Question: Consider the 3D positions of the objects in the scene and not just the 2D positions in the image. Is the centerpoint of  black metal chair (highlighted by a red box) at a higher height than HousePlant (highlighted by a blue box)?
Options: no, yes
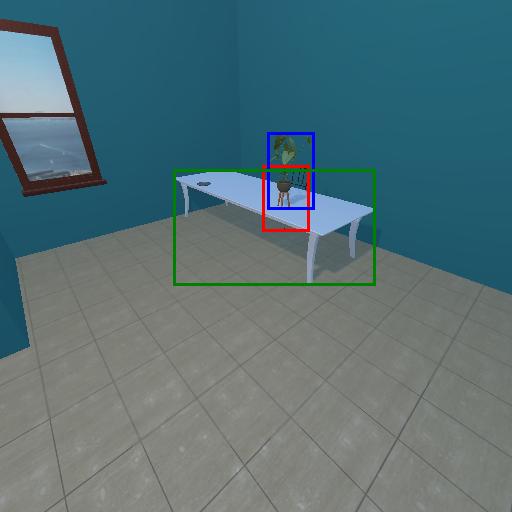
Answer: no